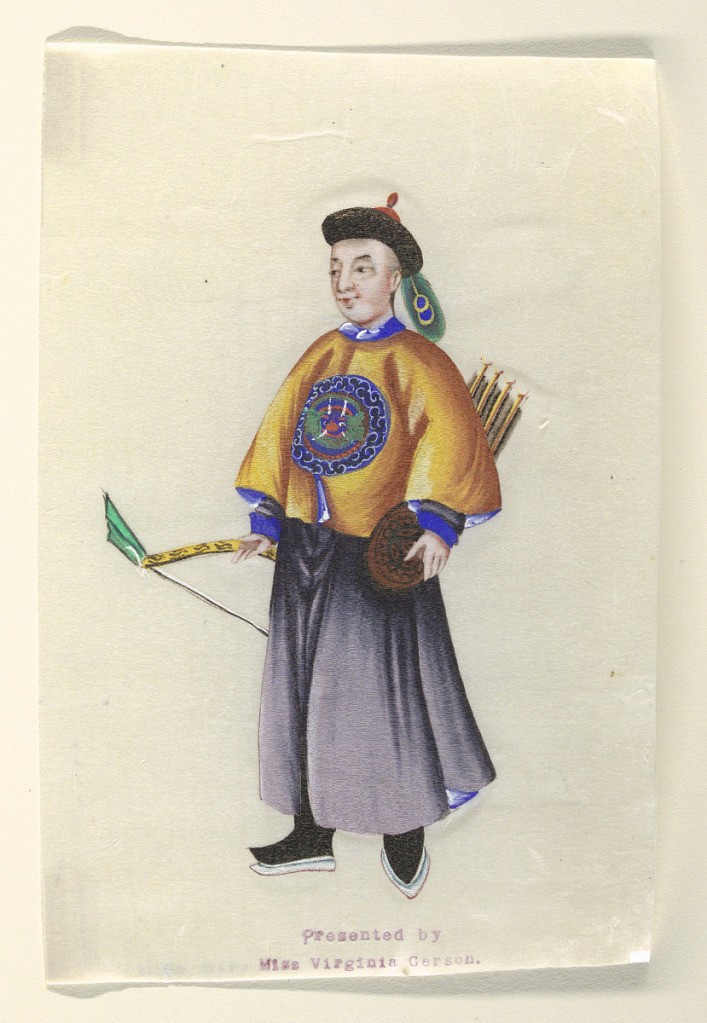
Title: Standing Hunter
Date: mid-19th century
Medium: Brush and watercolor on rice paper
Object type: Painting
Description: A standing man, facing one-quarter left, wearing a small black hat trimmed with a peacock feather, and carrying bows and arrow.s